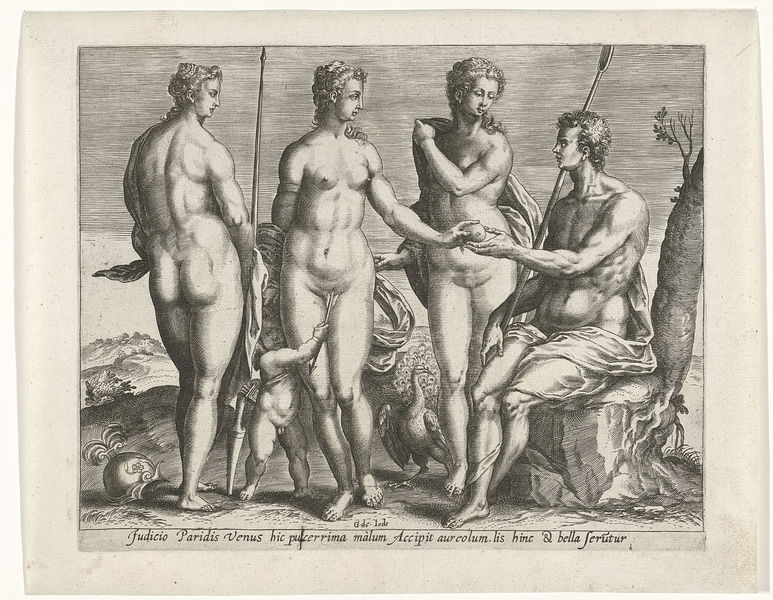
Titel: Oordeel van Paris
Künstler: Pieter de (I) Jode
Standort: Amsterdam
Institution: Rijksmuseum
Schlagwörter: baum, felsen, himmel, körper, mann, nackt, umhang, vogel, wolken, frauen, landschaft, menschen, sitzen, brust, busen, frau, frisur, männer, paris, tuch, weg, spitze, stein, steine, baumstamm, horizont, stamm, haare, sitzend, stehend, tücher, kind, engel, putto, apfel, füße, hintern, schrift, papier, berge, gebirge, grafik, graphik, people, muskeln, druck, druckgraphik, druckgrafik, schraffur, stich, helm, pfau, mythologie, göttin, fasan, götter, venus, speer, hera, juno, kupferstich, pfeil, artemis, diana, cupido, helena, göttinnen, latein, wörter, urteil, menschn, urteil des paris, four, aphrodite, parisurteil, po, versticken